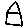
Label: house